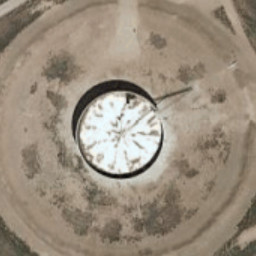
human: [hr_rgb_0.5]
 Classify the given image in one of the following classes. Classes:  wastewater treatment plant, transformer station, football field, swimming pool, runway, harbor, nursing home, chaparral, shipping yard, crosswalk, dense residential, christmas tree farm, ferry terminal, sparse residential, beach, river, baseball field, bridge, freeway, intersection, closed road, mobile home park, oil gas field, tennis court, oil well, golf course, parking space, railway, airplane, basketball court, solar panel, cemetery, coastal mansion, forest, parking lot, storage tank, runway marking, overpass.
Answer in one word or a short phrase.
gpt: storage tank